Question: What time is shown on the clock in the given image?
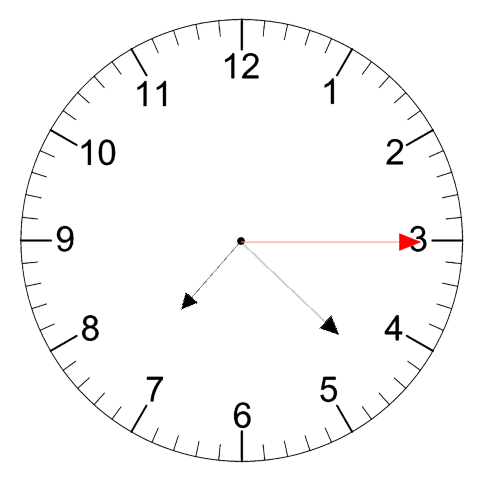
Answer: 07:22:15